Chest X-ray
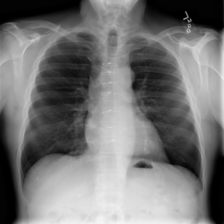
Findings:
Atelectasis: negative
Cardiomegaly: negative
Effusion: negative
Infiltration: negative
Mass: negative
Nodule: negative
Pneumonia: negative
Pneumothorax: negative
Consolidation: negative
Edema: negative
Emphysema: negative
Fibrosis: negative
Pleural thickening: negative
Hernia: negative